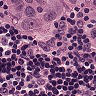
Metastatic tissue present: yes